Brain MRI study timepoint: followup_recurrence
T1CE (contrast-enhanced T1) slice:
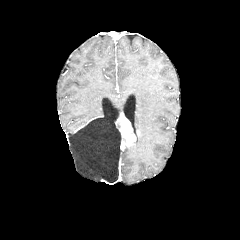
T2-FLAIR slice:
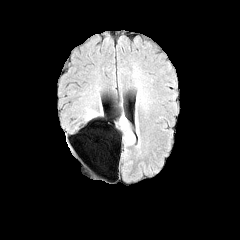